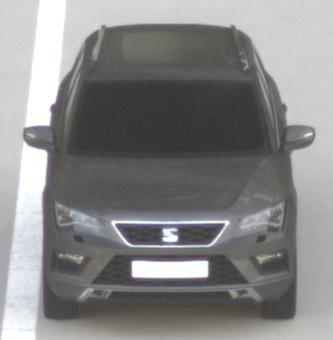
Make: SEAT
Model: Ateca 1.0 TSI Ecomotive
Detailed model: Ateca (5FP)
Model produced from: 2016/08
Model produced until: 2018/08
Doors: 5
Color: gray
Road condition: dry road
Daytime: sunrise or sunset
Contrast: medium contrast